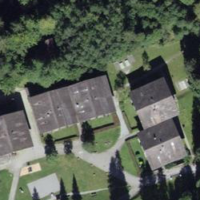
EUNIS habitat code: 44
Species observed at this site:
Neottia ovata
Gymnadenia conopsea